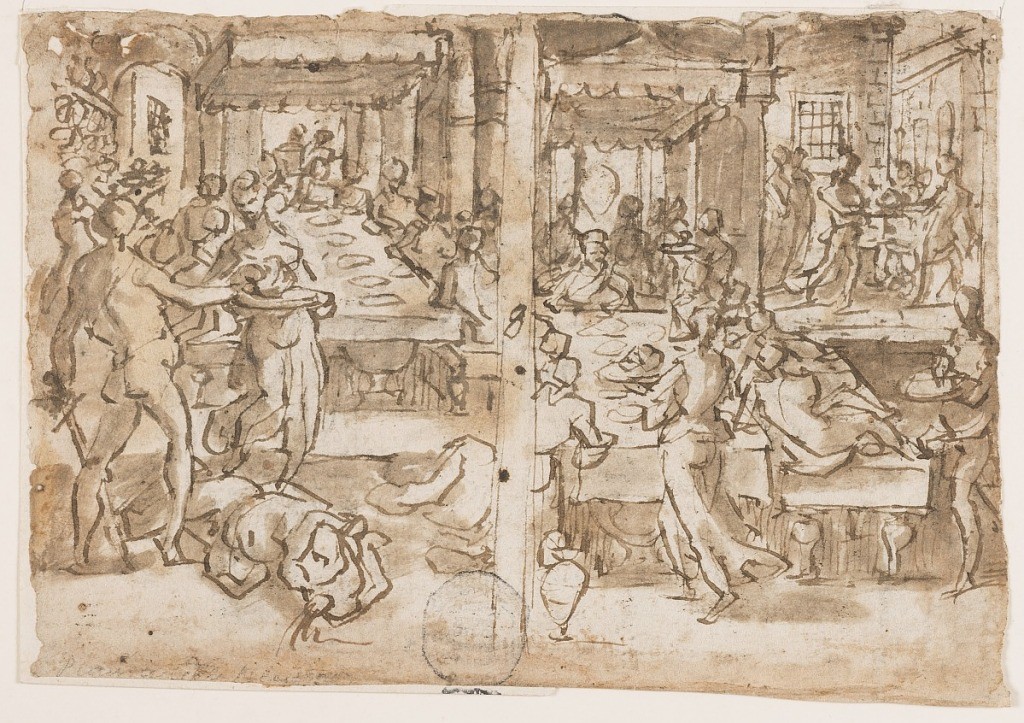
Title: Salome given the Head of John the Baptist [left]; Salome offers the Head of John the Baptist to her Parents [right]
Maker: Jan van der Straet, called Stradanus, Flemish, 1523–1605
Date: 1595 or before
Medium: Recto: pen and brown ink, brush and brown wash over black chalk on laid paper. Verso: pen and brown ink on laid paper.
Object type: Drawing
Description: Recto, left: Interior view of King Herod's banquet hall. In the foreground the executioner places the head of St. John on a charger held by Salome; his headless body lies at her feet. 
Recto, right: Similar banquet scene as recto, left. In the background at upper right Salome is seen giving the head of St. John to her parents. 
Verso: Figure of a dead man, identified as the Sienese outlaw Alfonso Piccolomini, shown hanging from a noose around his neck. His eyes are covered with a blindfold, and his hands are tied behind his back. An enlarged detail of his head and shoulders appears at upper right. Italian inscription below identifies the subject and date.